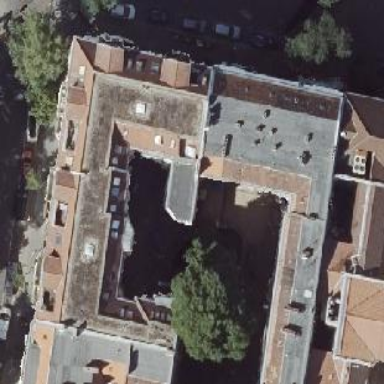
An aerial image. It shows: Residential building with distinctive double saltbox roof shape.